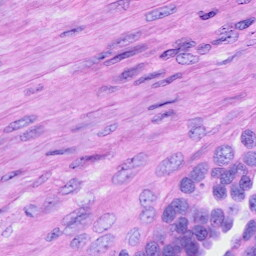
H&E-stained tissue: Ovarian